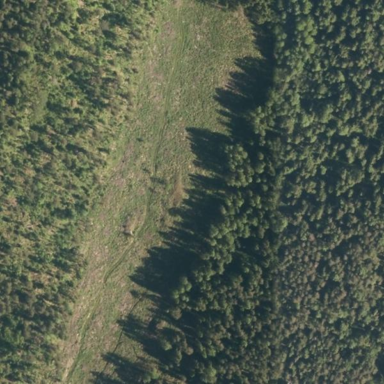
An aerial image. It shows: Logging area surrounded by scrub vegetation.